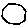
Label: hexagon